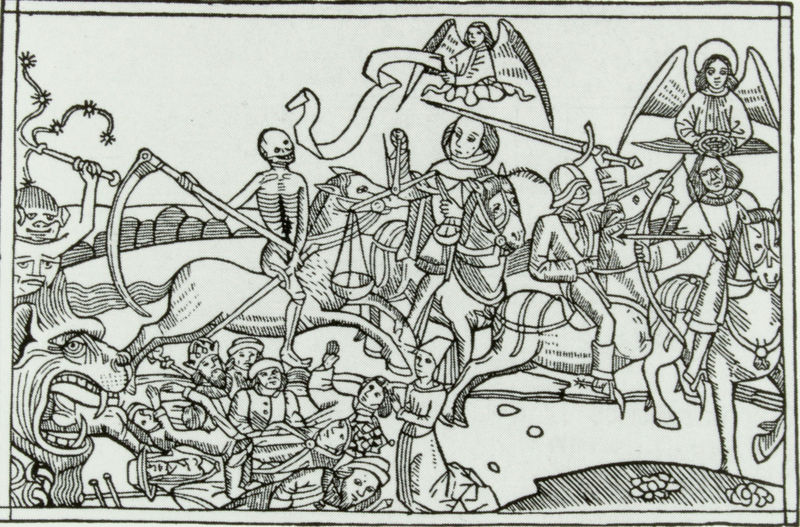
Titel: Die vier Reiter
Institution: (Seriendruck)
Schlagwörter: angriff, flügel, himmel, kampf, mann, wasser, weiß, fluss, frauen, landschaft, menschen, see, teich, blume, blumen, frau, hut, hüte, männer, schwarz, wolke, haube, menge, gericht, augen, stein, steine, tod, tot, toter, bach, hügel, krone, pferd, pferde, reiter, engel, beine, hufe, reiten, sattel, schweif, holzschnitt, bogen, fahne, graphik, linien, banner, krieg, schlacht, bischof, könig, soldaten, fallen, waage, wage, druck, druckgraphik, schnitt, sichel, hochdruck, stich, illustration, schwert, schwerter, säbel, knien, soldat, tote, getümmel, holzdruck, peitsche, volk, helm, beten, gebet, dämon, kranz, ritter, kämpfen, rüstung, grinsen, gerechtigkeit, harnisch, heiligenschein, skelett, zähne, nimbus, sterben, ross, apokalypse, hölle, jüngstes gericht, seuche, teufel, maul, fressen, hunger, mittelalter, seerosen, ritterrüstung, löwe, fanfaren, seerose, dürer, sporen, rösser, schutzengel, gefallene, horror, pfeil, ungeheuer, drachen, drache, pfeile, sense, fratze, monster, gerippe, spruchband, schriftband, terror, skelette, schlund, sensenmann, totentanz, geiselung, geißel, geisel, morgenstern, pfeil und bogen, rachen, grusel, apokalyptische reiter, pfeil bogen, apokalyptischer reiter, peferde, rpferd, senes, pestilenz, apocalyptische reiter, pefil